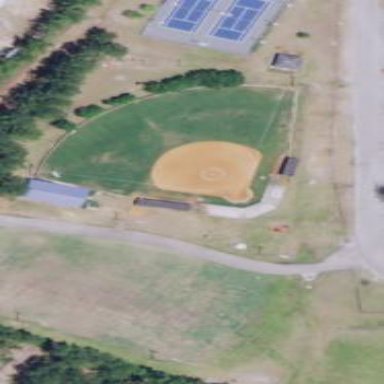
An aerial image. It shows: Baseball pitch for leisure and sports activities.